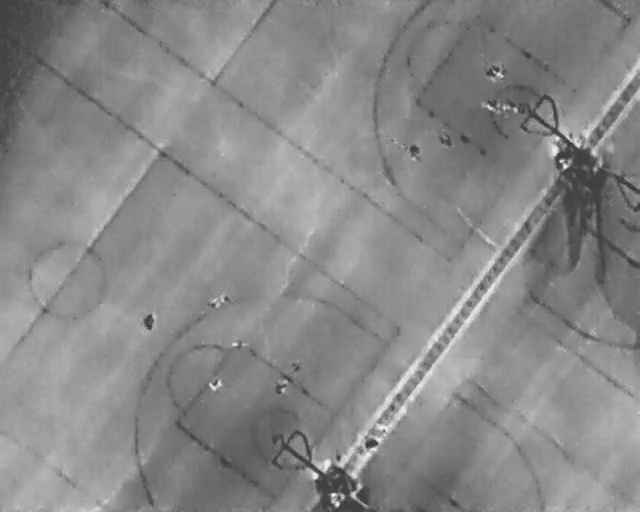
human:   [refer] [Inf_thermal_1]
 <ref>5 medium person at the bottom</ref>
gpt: <box>[[32, 73, 34, 76, 165], [42, 74, 44, 76, 19], [57, 84, 58, 88, 150], [52, 87, 54, 91, 153], [51, 95, 53, 99, 2]]</box>

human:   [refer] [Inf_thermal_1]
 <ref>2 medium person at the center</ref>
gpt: <box>[[33, 56, 35, 61, 147], [36, 65, 38, 69, 2]]</box>

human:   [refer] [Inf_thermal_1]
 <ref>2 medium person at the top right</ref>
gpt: <box>[[75, 18, 77, 22, 18], [78, 18, 80, 22, 26]]</box>

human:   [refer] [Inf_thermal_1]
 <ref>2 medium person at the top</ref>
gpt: <box>[[63, 28, 66, 30, 2], [68, 26, 71, 28, 156]]</box>